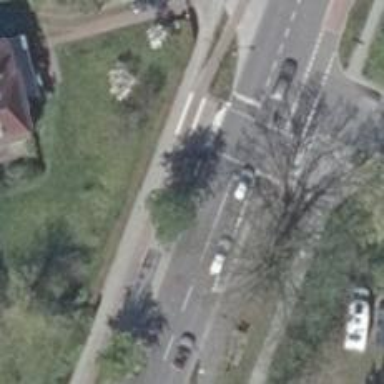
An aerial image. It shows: Road with traffic signals at crossing.